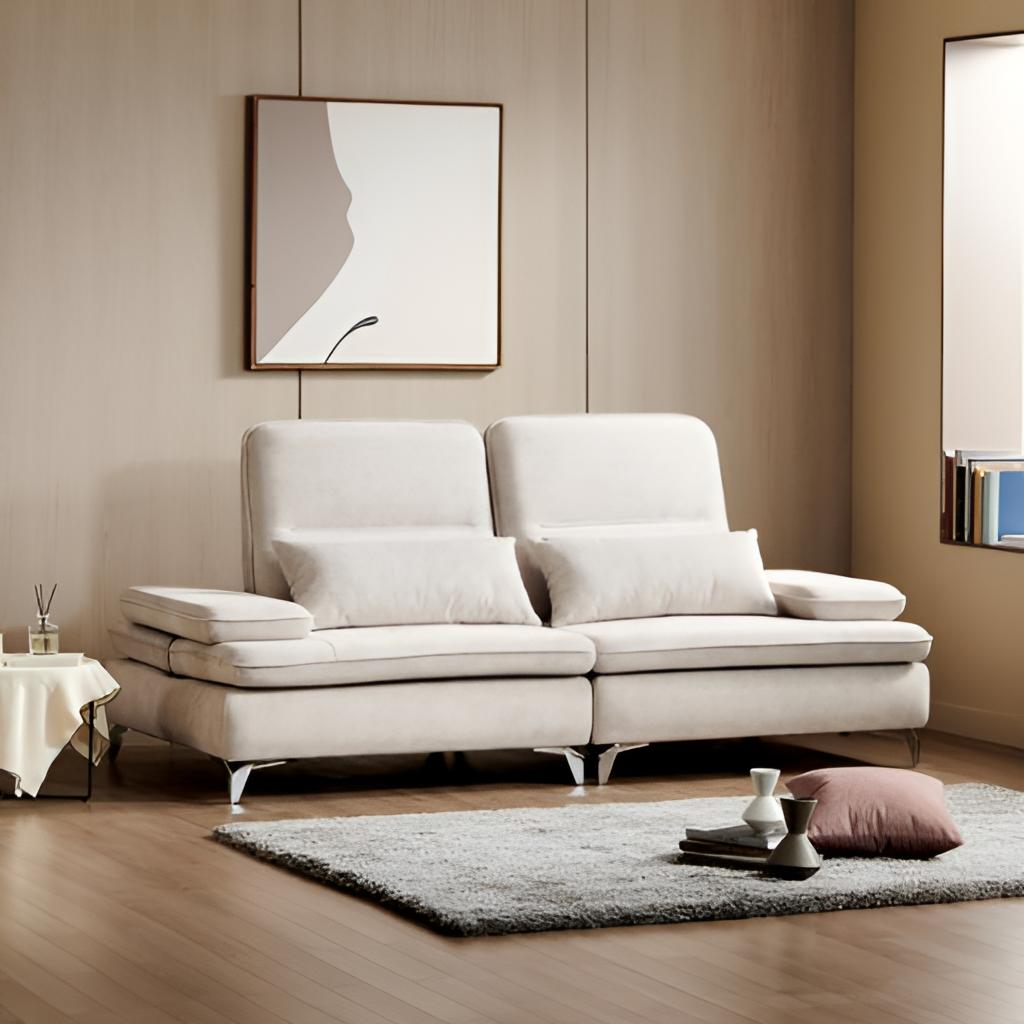
fabric sofa, living room, wood wallpaper, with solid pattern, modern, brown wood flooring, with plank pattern